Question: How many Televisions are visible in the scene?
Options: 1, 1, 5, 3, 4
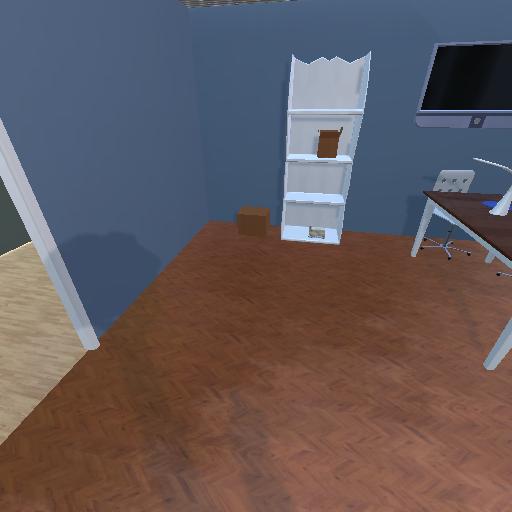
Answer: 1